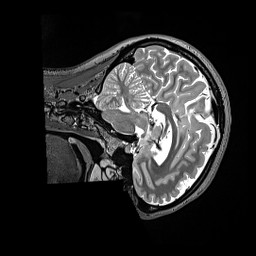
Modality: T2w
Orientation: sagittal
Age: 27
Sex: female
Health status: ill
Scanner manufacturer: siemens
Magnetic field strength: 3 T
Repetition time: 3.2 s
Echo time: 0.564 s